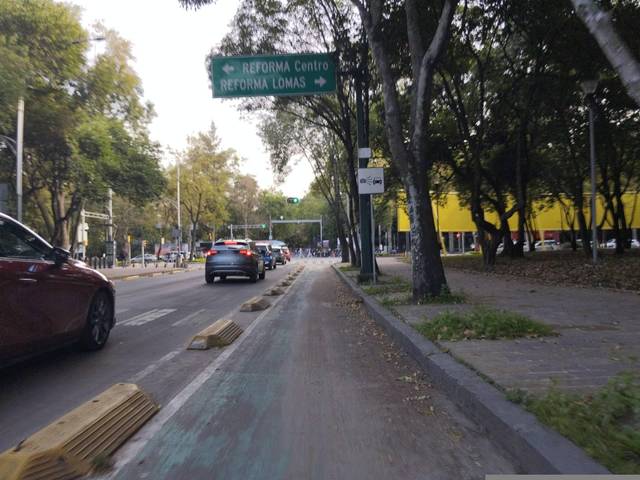
Region: Mexico
Coordinates: 19.425, -99.18